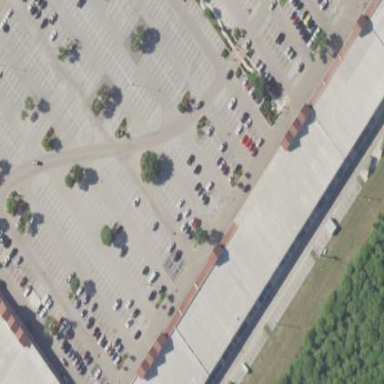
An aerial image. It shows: Retail building.